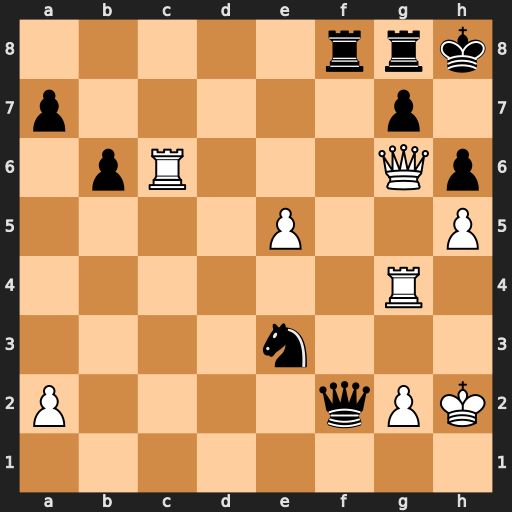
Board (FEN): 5rrk/p5p1/1pR3Qp/4P2P/6R1/4n3/P4qPK/8
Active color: w
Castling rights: -
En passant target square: -
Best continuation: Qxh6+ gxh6 Rxh6#